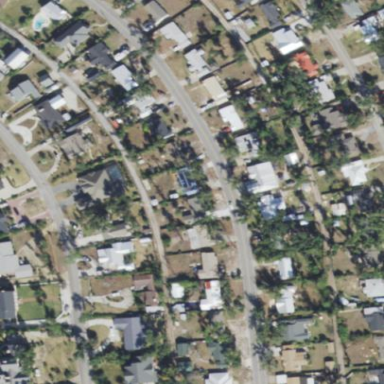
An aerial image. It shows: Single-family residential area.